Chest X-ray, PA view. Patient: 60 years old, sex M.
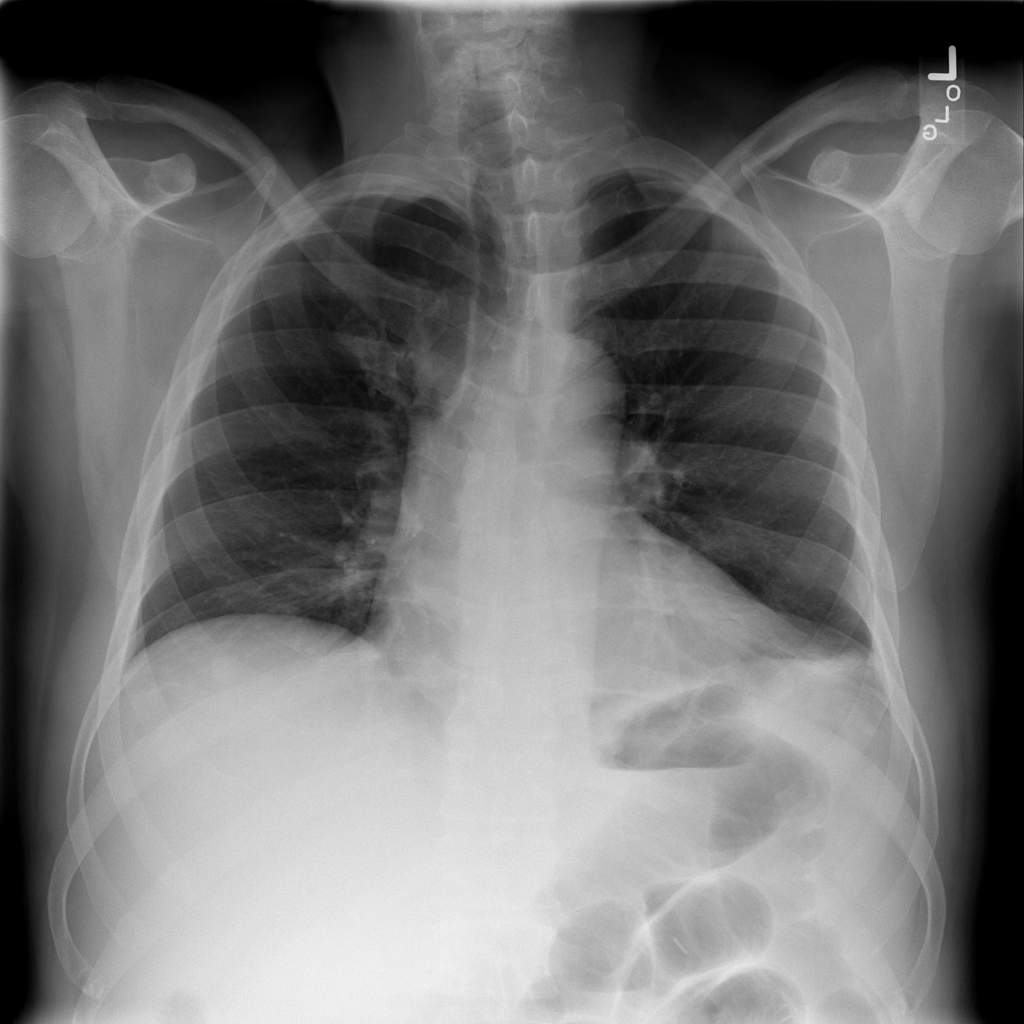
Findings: Atelectasis, Effusion